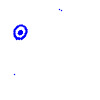
Particle: electron